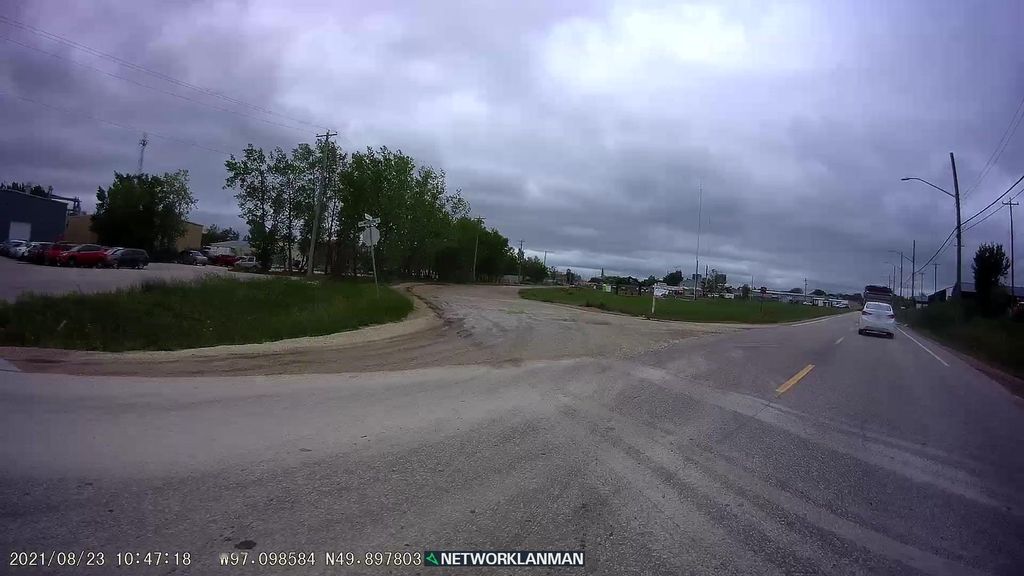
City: winnipeg